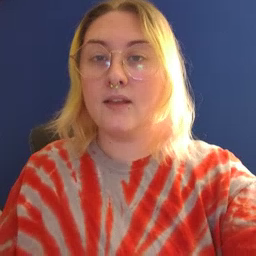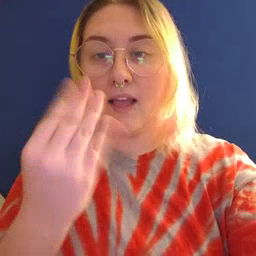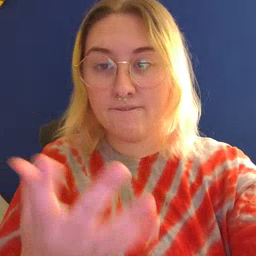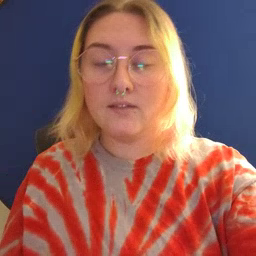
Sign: give